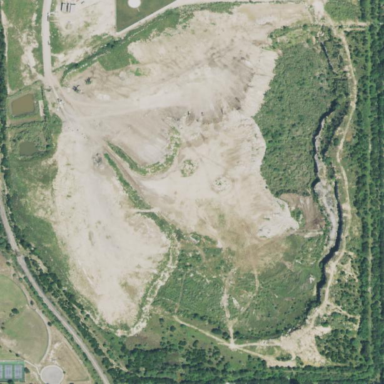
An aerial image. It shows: Quarry area.